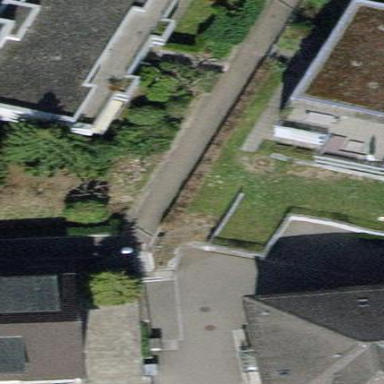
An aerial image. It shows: Block of apartments with flat grey roof.